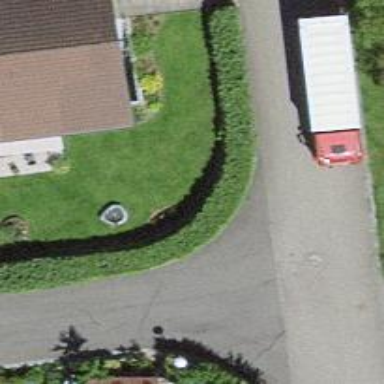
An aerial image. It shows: Hedge barrier.